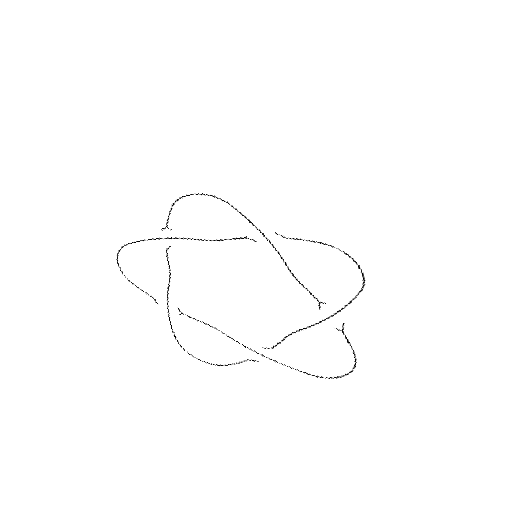
Crossing number: 5